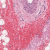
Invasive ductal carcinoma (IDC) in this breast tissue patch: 0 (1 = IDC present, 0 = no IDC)